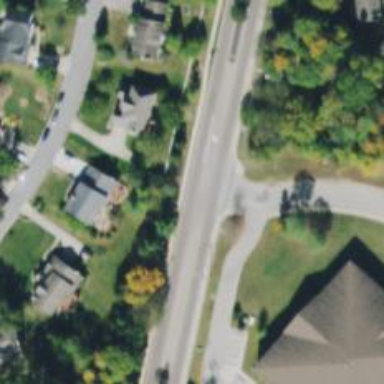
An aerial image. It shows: Tertiary road surrounded by residential properties.